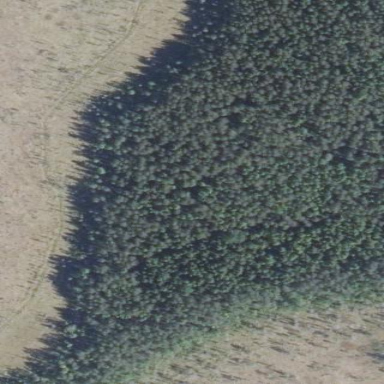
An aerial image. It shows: Woodland with needle-leaved trees.